Question: I am trying to click on "CSV (comma delimited)" using Powershell so I can be able to save this report.

Here is the code behind the dropdown.
'''
<div class="MenuBarBkGnd" id="ReportViewerControl_ctl09_ctl04_ctl00_Menu" style="display: block; visibility: visible; position: absolute; z-index: 1;">
<div class="DisabledButton">
<a title="XML file with report data" class="ActiveLink" style="padding: 8px 8px 3px; font-family: Verdana; font-size: 8pt; text-decoration: none; display: block; white-space: nowrap;" onclick="$find('ReportViewerControl').exportReport('XML');" href="javascript:void(0)" alt="XML file with report data">XML file with report data</a>
</div><div class="DisabledButton">
<a title="CSV (comma delimited)" class="ActiveLink" style="padding: 8px 8px 3px; font-family: Verdana; font-size: 8pt; text-decoration: none; display: block; white-space: nowrap;" onclick="$find('ReportViewerControl').exportReport('CSV');" href="javascript:void(0)" alt="CSV (comma delimited)">CSV (comma delimited)</a>
</div><div class="DisabledButton">
<a title="PDF" class="ActiveLink" style="padding: 8px 8px 3px; font-family: Verdana; font-size: 8pt; text-decoration: none; display: block; white-space: nowrap;" onclick="$find('ReportViewerControl').exportReport('PDF');" href="javascript:void(0)" alt="PDF">PDF</a>
</div><div class="DisabledButton">
<a title="MHTML (web archive)" class="ActiveLink" style="padding: 8px 8px 3px; font-family: Verdana; font-size: 8pt; text-decoration: none; display: block; white-space: nowrap;" onclick="$find('ReportViewerControl').exportReport('MHTML');" href="javascript:void(0)" alt="MHTML (web archive)">MHTML (web archive)</a>
</div><div class="DisabledButton">
<a title="Excel" class="ActiveLink" style="padding: 8px 8px 3px; font-family: Verdana; font-size: 8pt; text-decoration: none; display: block; white-space: nowrap;" onclick="$find('ReportViewerControl').exportReport('EXCELOPENXML');" href="javascript:void(0)" alt="Excel">Excel</a>
</div><div class="DisabledButton">
<a title="TIFF file" class="ActiveLink" style="padding: 8px 8px 3px; font-family: Verdana; font-size: 8pt; text-decoration: none; display: block; white-space: nowrap;" onclick="$find('ReportViewerControl').exportReport('IMAGE');" href="javascript:void(0)" alt="TIFF file">TIFF file</a>
</div><div class="DisabledButton">
<a title="Word" class="ActiveLink" style="padding: 8px 8px 3px; font-family: Verdana; font-size: 8pt; text-decoration: none; display: block; white-space: nowrap;" onclick="$find('ReportViewerControl').exportReport('WORDOPENXML');" href="javascript:void(0)" alt="Word">Word</a>
</div><div class="HoverButton">
<a title="TXT (Pipe delimited)" class="ActiveLink" style="padding: 8px 8px 3px; font-family: Verdana; font-size: 8pt; text-decoration: none; display: block; white-space: nowrap;" onclick="$find('ReportViewerControl').exportReport('PIPE');" href="javascript:void(0)" alt="TXT (Pipe delimited)">TXT (Pipe delimited)</a>
</div>
<div style="left: 0px; top: 0px; width: 26px; height: 368px; position: absolute; z-index: -1; opacity: 0.05; background-color: black;"></div></div>
'''
The code below brings up the dropdown list.
'''
$DownloadButton = $ie.Document.getElementById('ReportViewerControl_ctl09_ctl04_ctl00_ButtonImgDown')
$DownloadButton.click()
'''
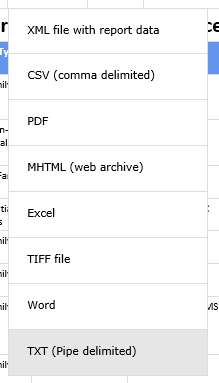
Answer: I tried to make a test with your code. I put one alert message on the click of CSV (comma delimited) option. So when code clicks on that specific option it will show an alert message. Which indicates that code clicks the correct element.
Here is modified HTML:
'''
<!doctype html>
<html>
<head>
<script>
function abc()
{
alert("Clicked...");
}
</script>
</head>
<body>
<div class="MenuBarBkGnd" id="ReportViewerControl_ctl09_ctl04_ctl00_Menu" style="display: block; visibility: visible; position: absolute; z-index: 1;">
<div class="DisabledButton">
<a title="XML file with report data" class="ActiveLink" style="padding: 8px 8px 3px; font-family: Verdana; font-size: 8pt; text-decoration: none; display: block; white-space: nowrap;" onclick="$find('ReportViewerControl').exportReport('XML');" href="javascript:void(0)" alt="XML file with report data">XML file with report data</a>
</div><div class="DisabledButton">
<a title="CSV (comma delimited)" class="ActiveLink" style="padding: 8px 8px 3px; font-family: Verdana; font-size: 8pt; text-decoration: none; display: block; white-space: nowrap;" onclick="abc()" href="javascript:void(0)" alt="CSV (comma delimited)">CSV (comma delimited)</a>
</div><div class="DisabledButton">
<a title="PDF" class="ActiveLink" style="padding: 8px 8px 3px; font-family: Verdana; font-size: 8pt; text-decoration: none; display: block; white-space: nowrap;" onclick="$find('ReportViewerControl').exportReport('PDF');" href="javascript:void(0)" alt="PDF">PDF</a>
</div><div class="DisabledButton">
<a title="MHTML (web archive)" class="ActiveLink" style="padding: 8px 8px 3px; font-family: Verdana; font-size: 8pt; text-decoration: none; display: block; white-space: nowrap;" onclick="$find('ReportViewerControl').exportReport('MHTML');" href="javascript:void(0)" alt="MHTML (web archive)">MHTML (web archive)</a>
</div><div class="DisabledButton">
<a title="Excel" class="ActiveLink" style="padding: 8px 8px 3px; font-family: Verdana; font-size: 8pt; text-decoration: none; display: block; white-space: nowrap;" onclick="$find('ReportViewerControl').exportReport('EXCELOPENXML');" href="javascript:void(0)" alt="Excel">Excel</a>
</div><div class="DisabledButton">
<a title="TIFF file" class="ActiveLink" style="padding: 8px 8px 3px; font-family: Verdana; font-size: 8pt; text-decoration: none; display: block; white-space: nowrap;" onclick="$find('ReportViewerControl').exportReport('IMAGE');" href="javascript:void(0)" alt="TIFF file">TIFF file</a>
</div><div class="DisabledButton">
<a title="Word" class="ActiveLink" style="padding: 8px 8px 3px; font-family: Verdana; font-size: 8pt; text-decoration: none; display: block; white-space: nowrap;" onclick="$find('ReportViewerControl').exportReport('WORDOPENXML');" href="javascript:void(0)" alt="Word">Word</a>
</div><div class="HoverButton">
<a title="TXT (Pipe delimited)" class="ActiveLink" style="padding: 8px 8px 3px; font-family: Verdana; font-size: 8pt; text-decoration: none; display: block; white-space: nowrap;" onclick="$find('ReportViewerControl').exportReport('PIPE');" href="javascript:void(0)" alt="TXT (Pipe delimited)">TXT (Pipe delimited)</a>
</div>
<div style="left: 0px; top: 0px; width: 26px; height: 368px; position: absolute; z-index: -1; opacity: 0.05; background-color: black;"></div></div>
</body>
</html>
'''
VBA code:
'''
Sub demo()
Dim URL As String
Dim IE As Object
Dim i As String
Set IE = CreateObject("InternetExplorer.Application")
IE.Visible = True
URL = "D:\Backup20190913 ests91.html"
IE.Navigate URL
Do While IE.ReadyState = 4: DoEvents: Loop
Do Until IE.ReadyState = 4: DoEvents: Loop
i = IE.document.getelementsbytagname("a").Item(1).innerHTML
If i = "CSV (comma delimited)" Then
IE.document.getelementsbytagname("a").Item(1).Click
End If
Set IE = Nothing
End Sub
'''
This VBA code will find the link and try to match its innerHTML with the static value. If it gets match then it will click it.
Output:
<URL>
Further, you can try to modify the code as per your own requirements. If you have any questions then you can let us know about that.